Question: I have a large set of measurements taken every 1 millisecond stored in a SQL Server 2012 table. Whenever there are 3 or more duplicate values in some rows that I would like to delete the middle duplicates. Highlighted values in this image of sample data are the ones that I want to delete. Is there a way to do this with a SQL query?

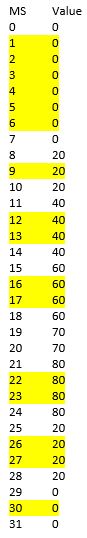
Answer: You can do this using a 'CTE' and 'ROW_NUMBER':
<URL>
'''
WITH CteGroup AS(
SELECT *,
grp = ROW_NUMBER() OVER(ORDER BY MS) - ROW_NUMBER() OVER(PARTITION BY Value ORDER BY MS)
FROM YourTable
),
CteFinal AS(
SELECT *,
RN_FIRST = ROW_NUMBER() OVER(PARTITION BY grp, Value ORDER BY MS),
RN_LAST = ROW_NUMBER() OVER(PARTITION BY grp, Value ORDER BY MS DESC)
FROM CteGroup
)
DELETE
FROM CteFinal
WHERE
RN_FIRST > 1
AND RN_LAST > 1
'''